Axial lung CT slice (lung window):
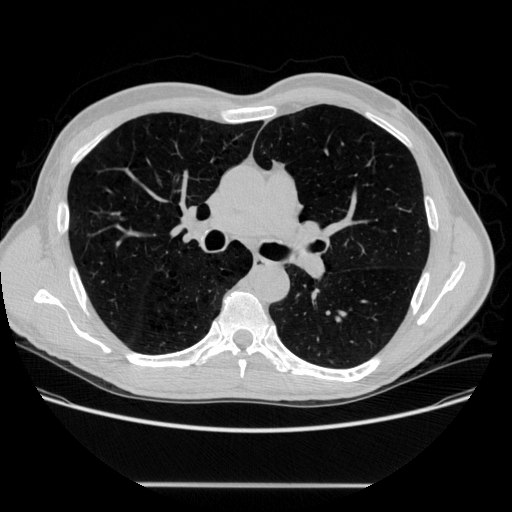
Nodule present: no